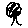
Label: tree